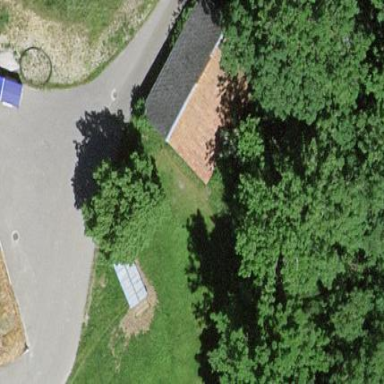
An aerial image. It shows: Rural barn.